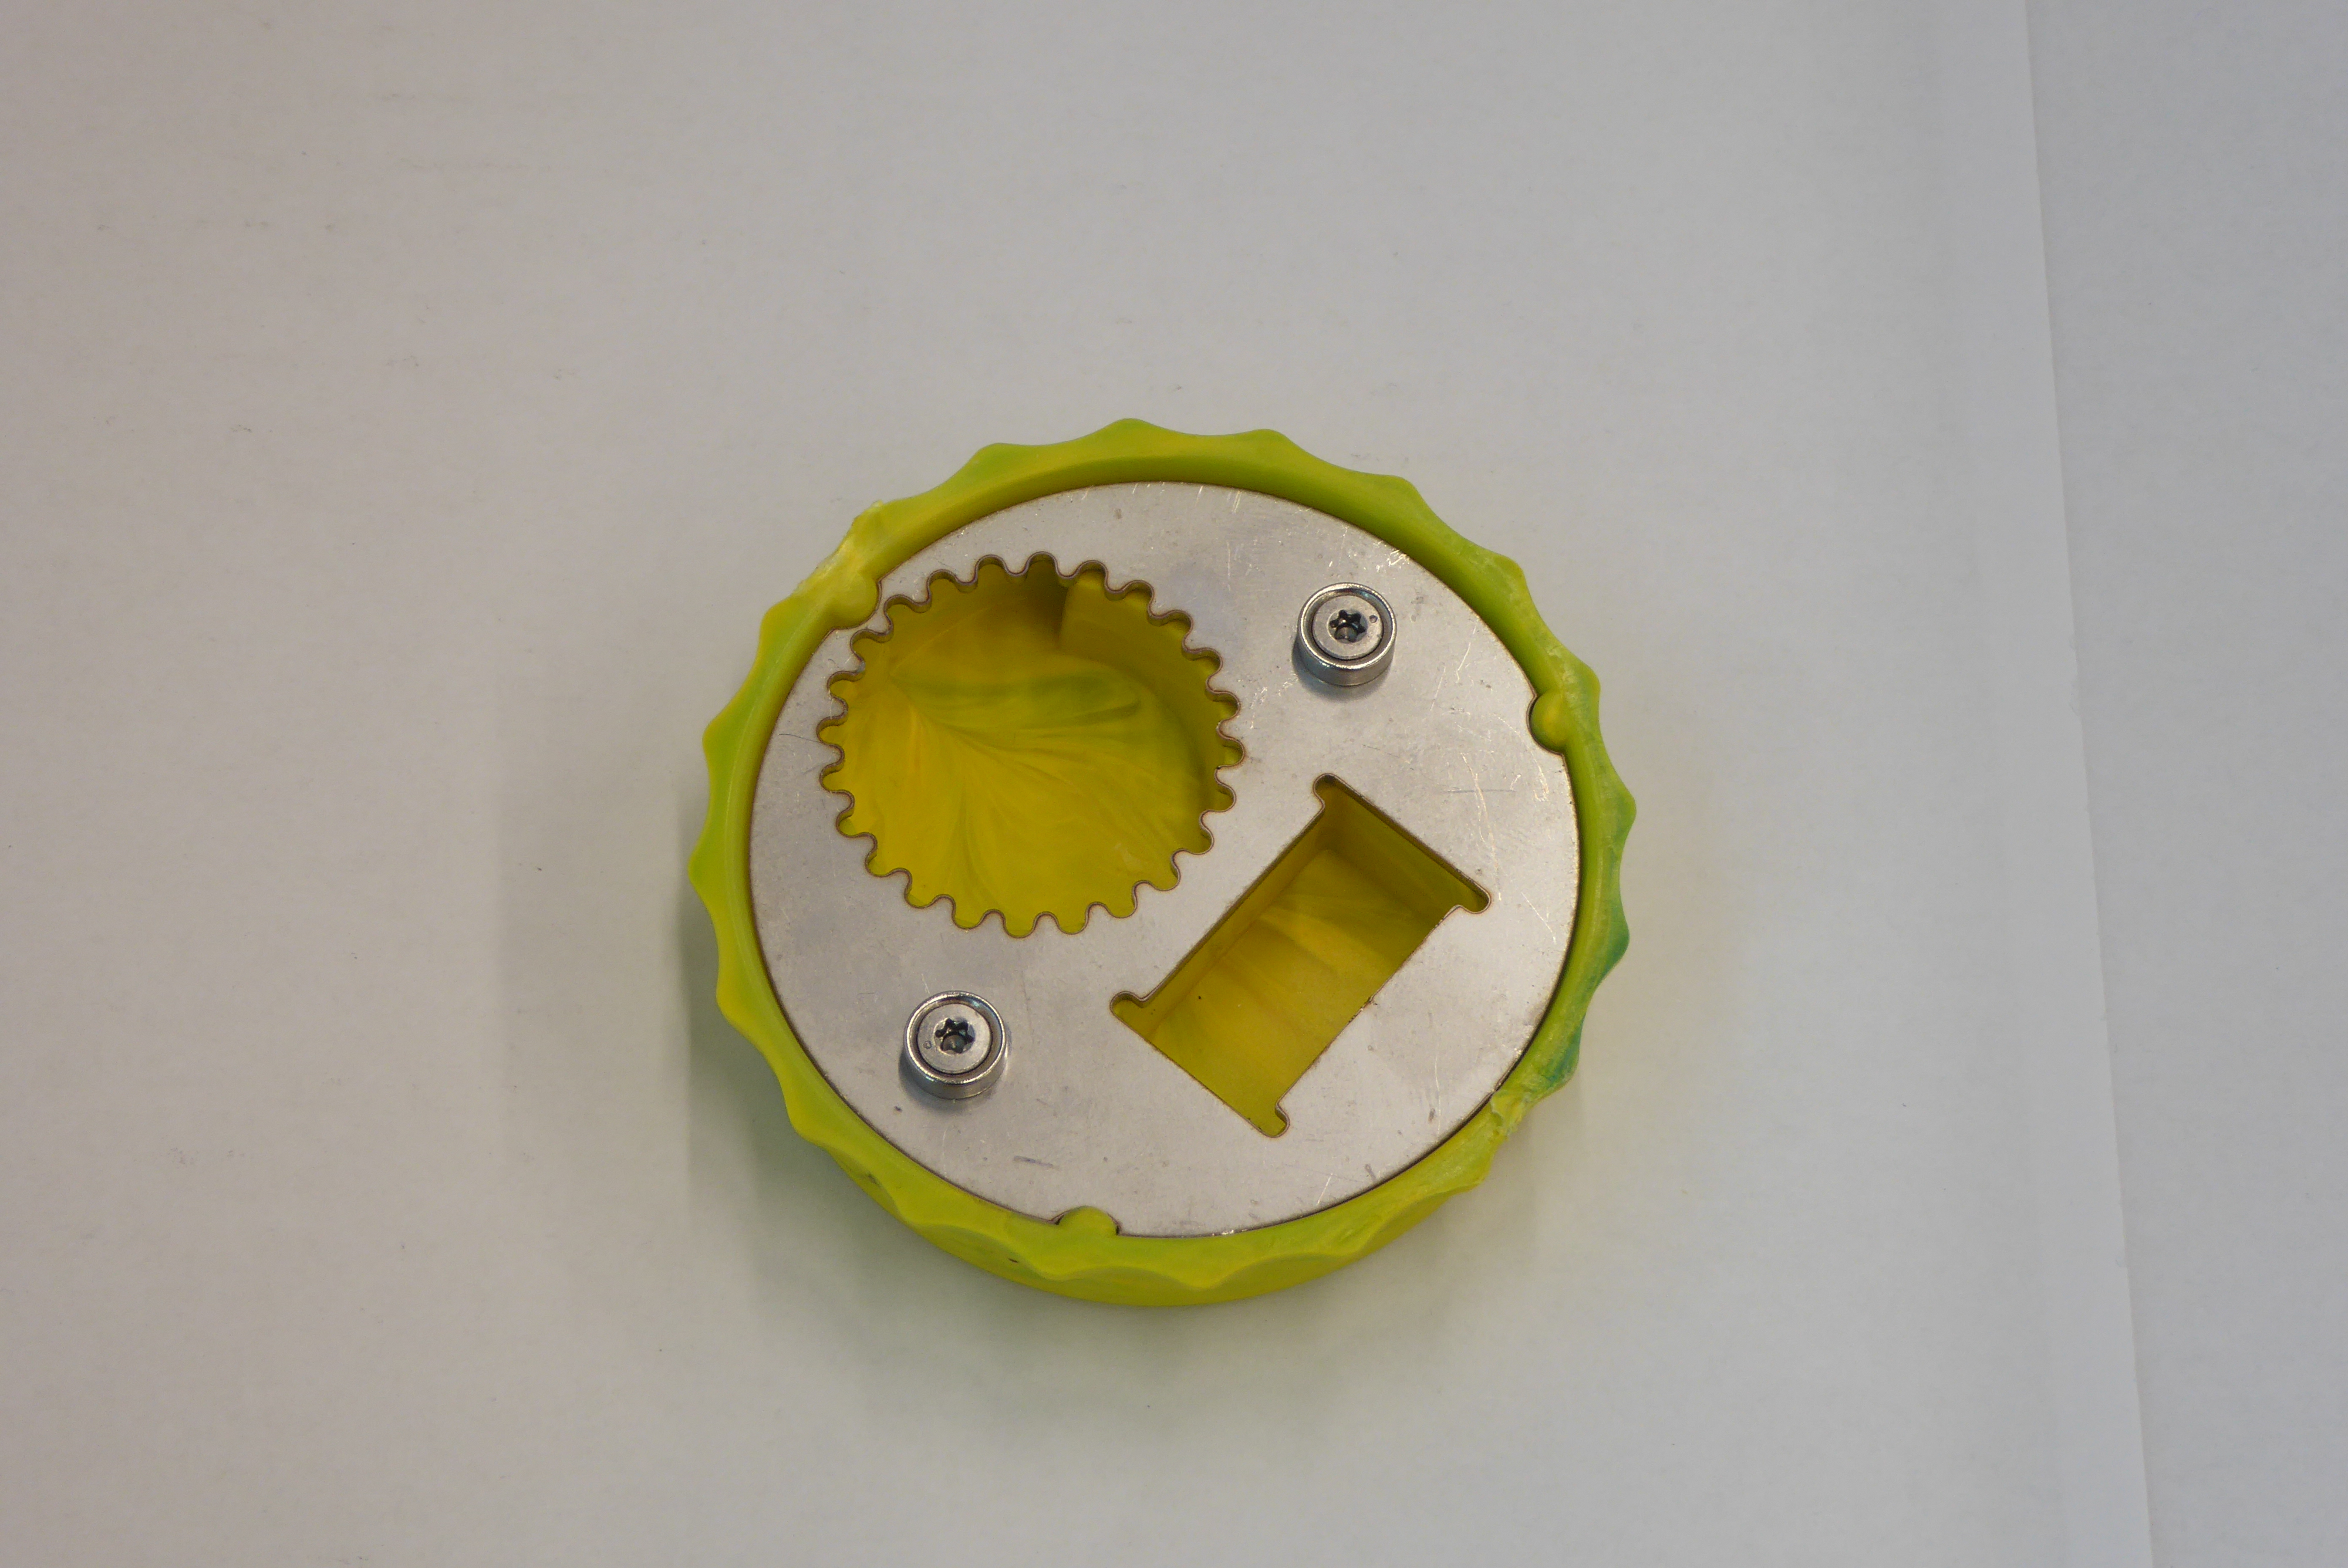
Label: Bottle Opener